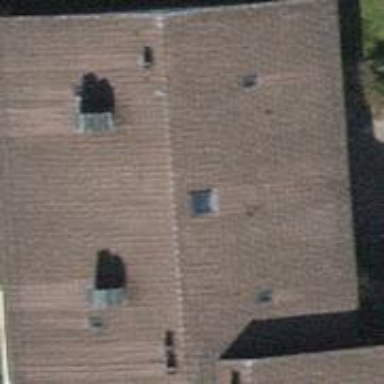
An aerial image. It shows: Gabled roof made of roof tiles on apartment building.